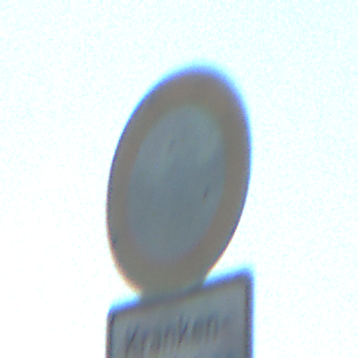
Verkehrszeichen: VerbotFahrzeugeAllerArt
Zusatzzeichen unten: BesondereFahrzeugeUndTransportgueter4
Umgebung: Outdoor, Nature
Tageszeit: Midday
Wetter: Clear
Licht: Natural
Jahreszeit: NotSpecified
Kontrast: HighContrast